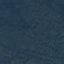
Label: Forest